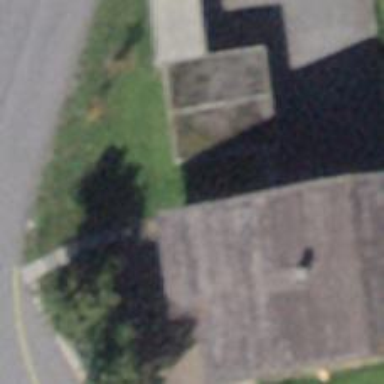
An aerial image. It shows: Set of steps on the road.